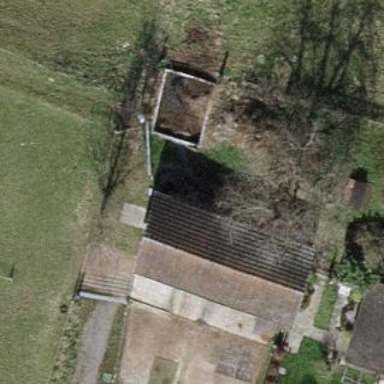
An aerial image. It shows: Farm auxiliary building.